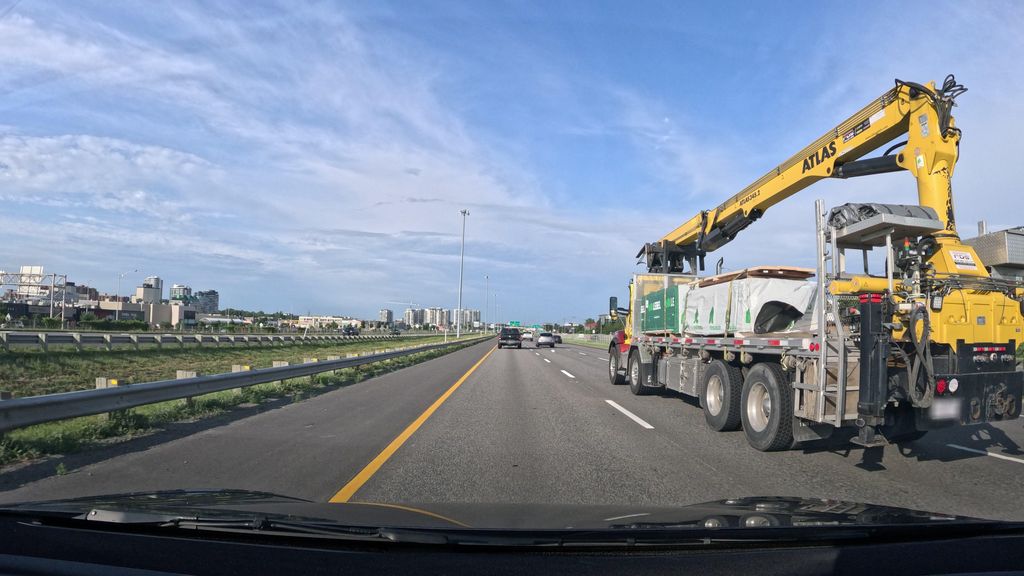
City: montreal